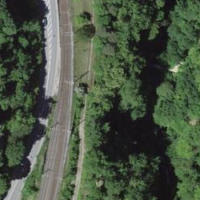
EUNIS habitat code: 57
Species observed at this site:
Asplenium trichomanes
Cardamine heptaphylla
Campanula rapunculoides
Aruncus dioicus